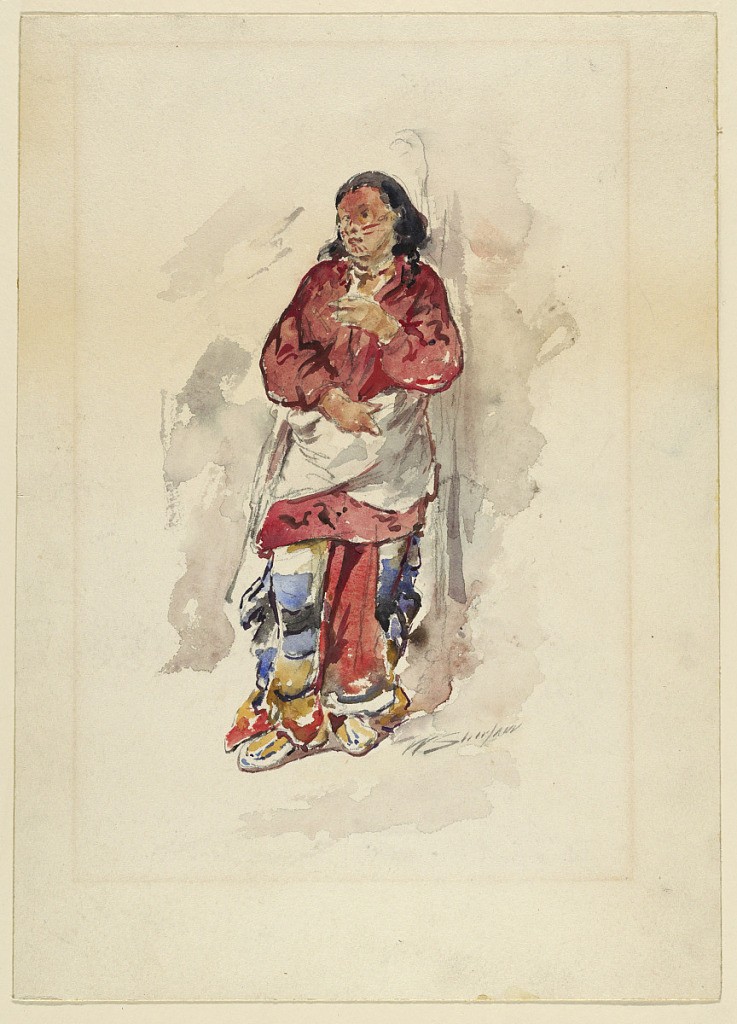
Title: Cheyenne Youth
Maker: Walter Shirlaw, American, b. Scotland, 1838–1909
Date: ca. 1880
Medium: Brush and watercolor, black crayon on paper
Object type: Drawing
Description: The youth is shown standing, slightly obliquely from the front.